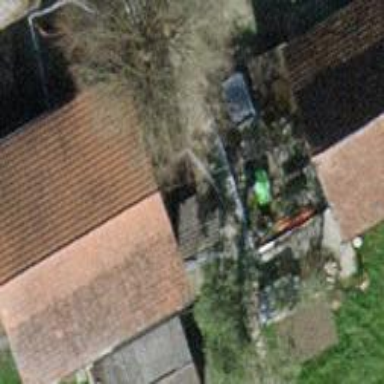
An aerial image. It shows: Gabled roof on farm auxiliary building.